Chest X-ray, PA view. Patient: 38 years old, sex M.
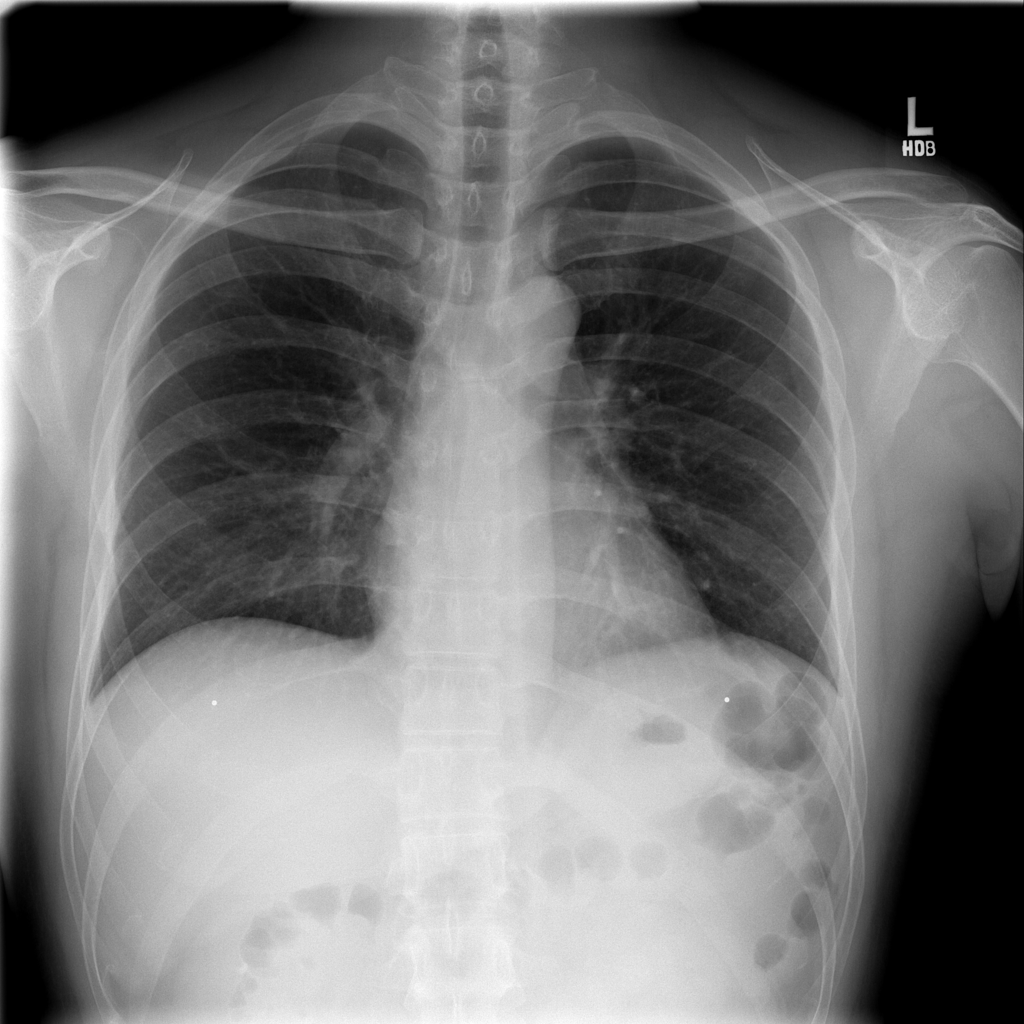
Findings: No Finding